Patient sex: F
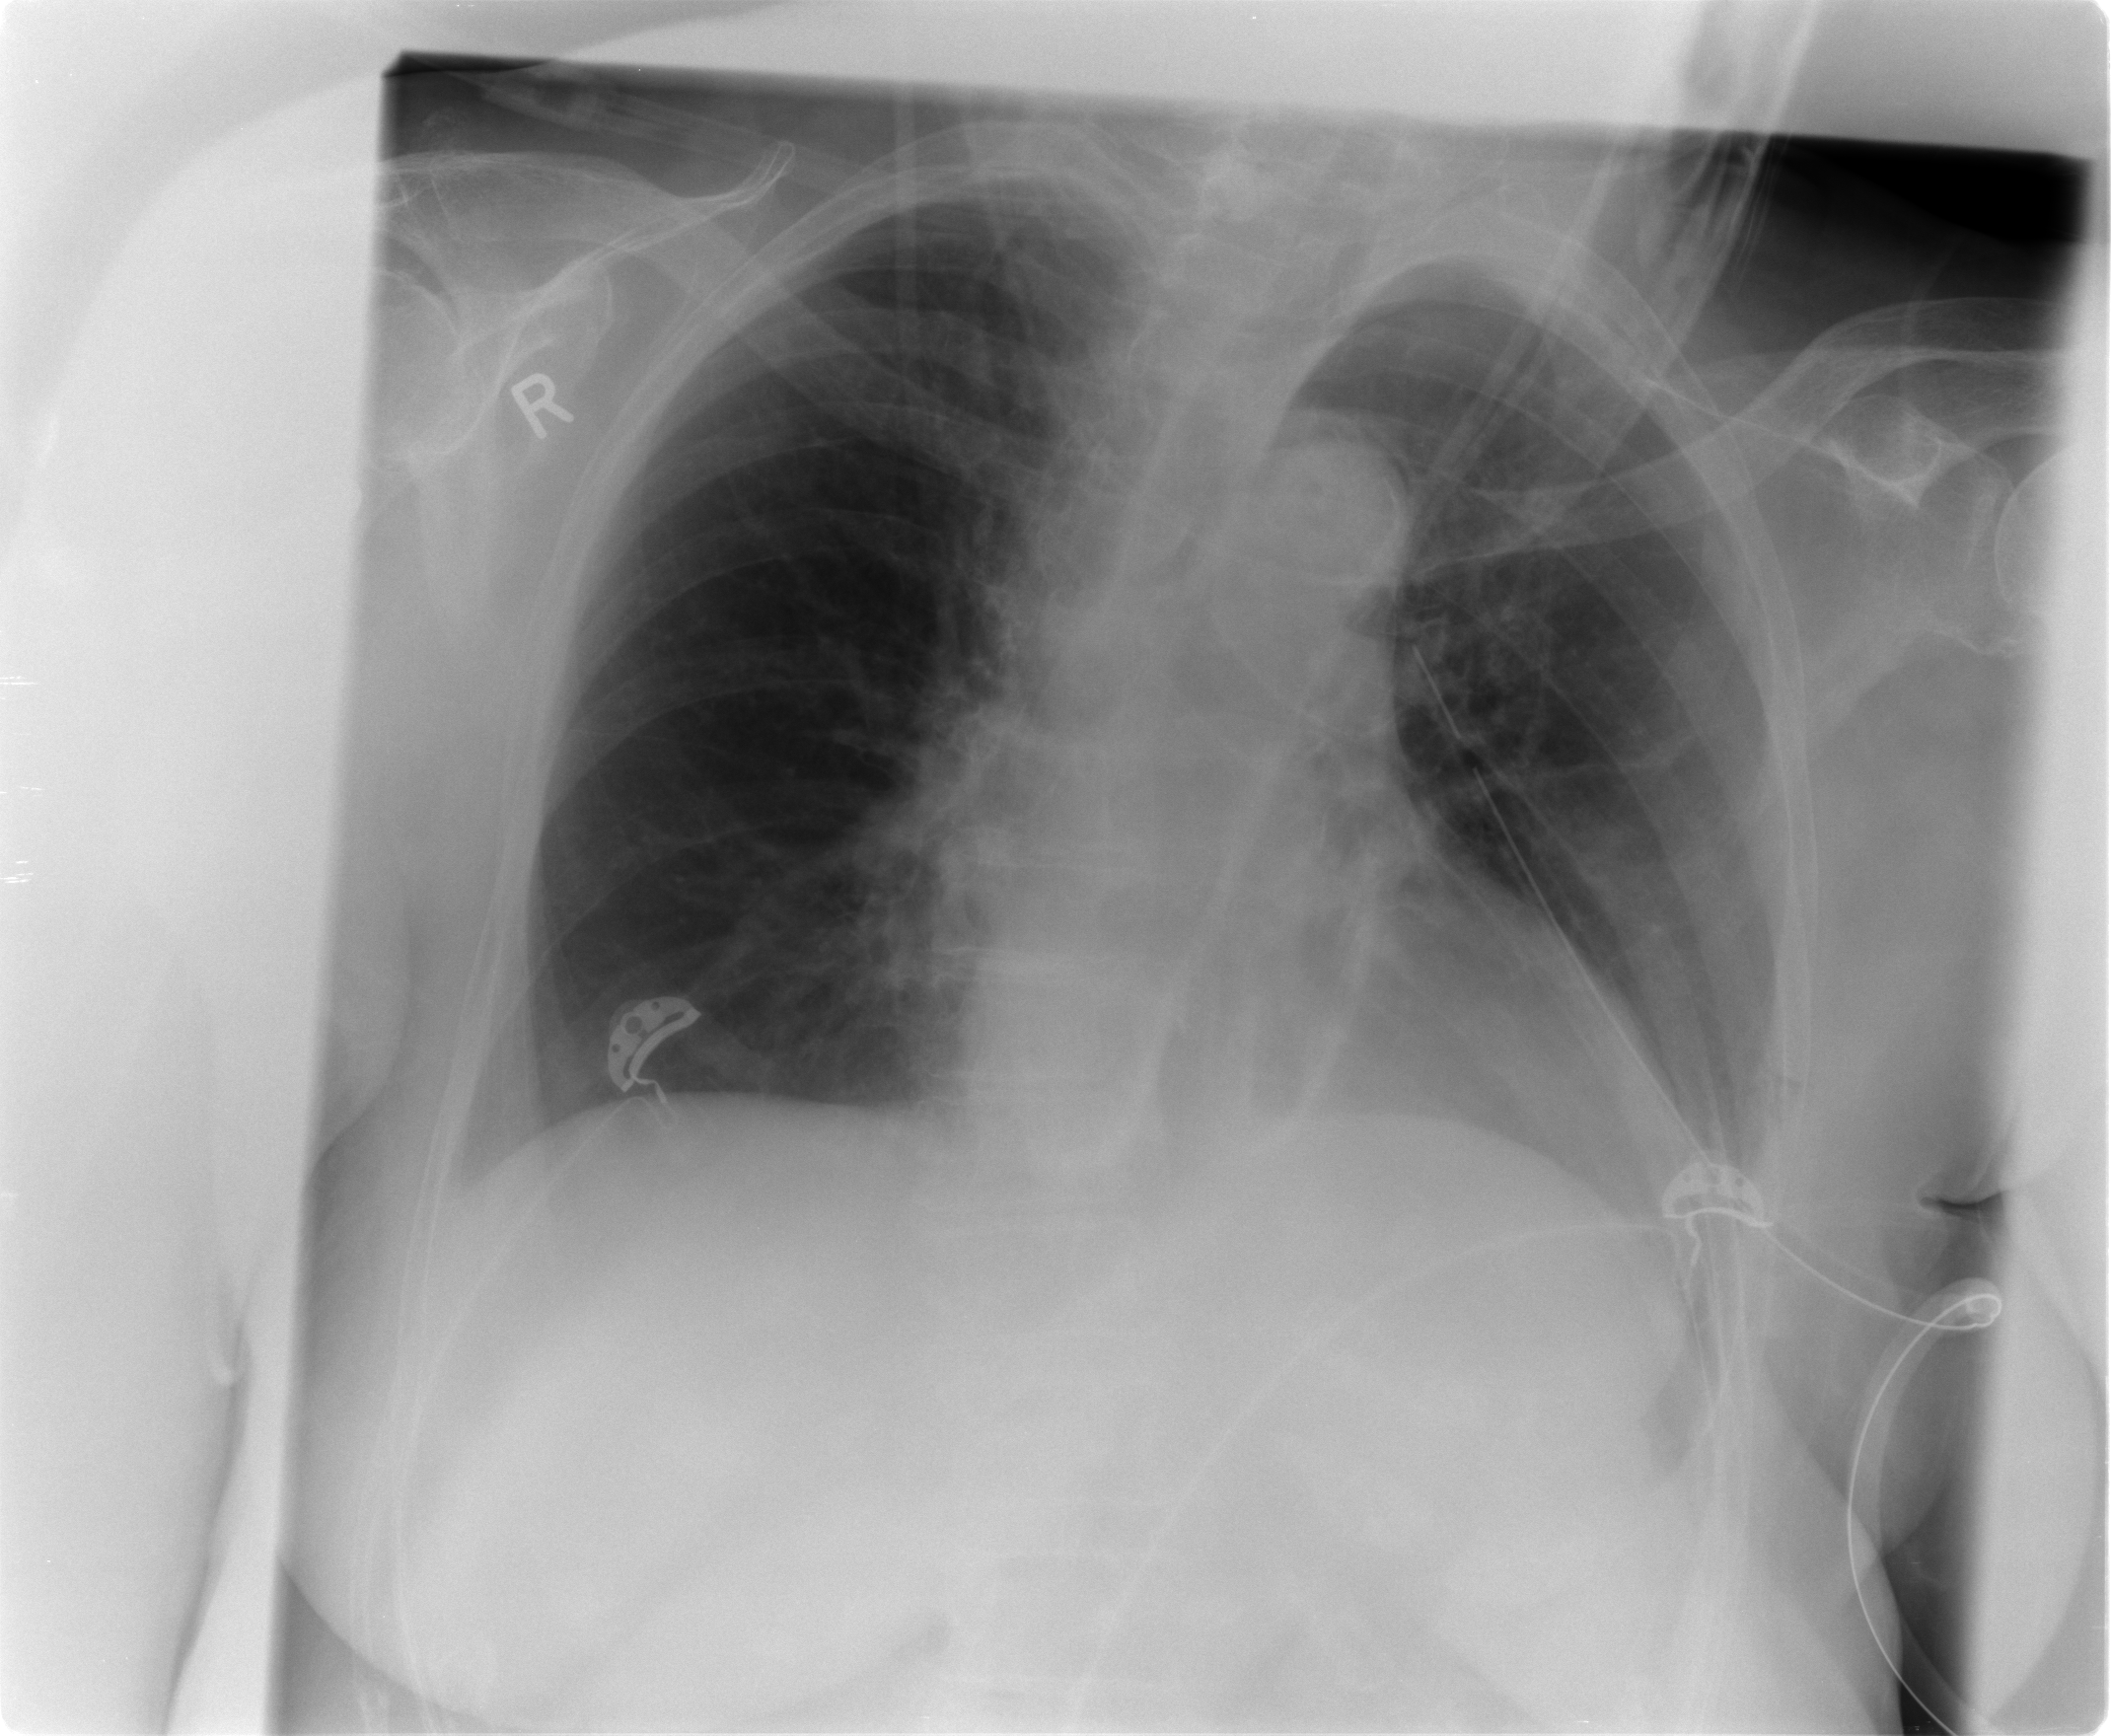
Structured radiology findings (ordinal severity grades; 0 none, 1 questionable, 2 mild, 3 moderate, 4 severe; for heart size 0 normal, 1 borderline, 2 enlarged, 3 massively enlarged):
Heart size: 1
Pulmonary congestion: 0
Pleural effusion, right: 0
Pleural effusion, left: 0
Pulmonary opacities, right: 0
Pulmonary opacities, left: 0
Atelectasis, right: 0
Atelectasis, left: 1